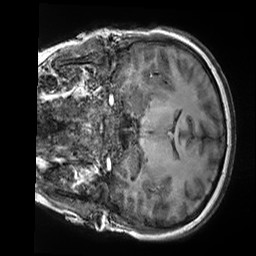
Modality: T1w
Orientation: coronal
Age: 23
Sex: female
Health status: healthy
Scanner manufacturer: siemens
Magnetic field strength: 3 T
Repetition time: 2.5 s
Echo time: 0.00299 s